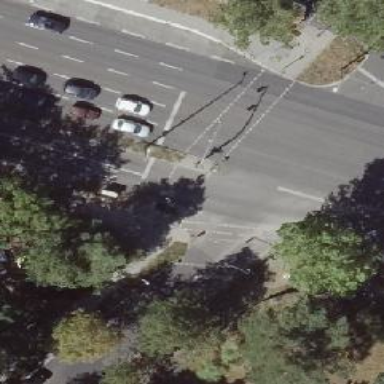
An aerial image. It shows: Crossing with traffic signals.